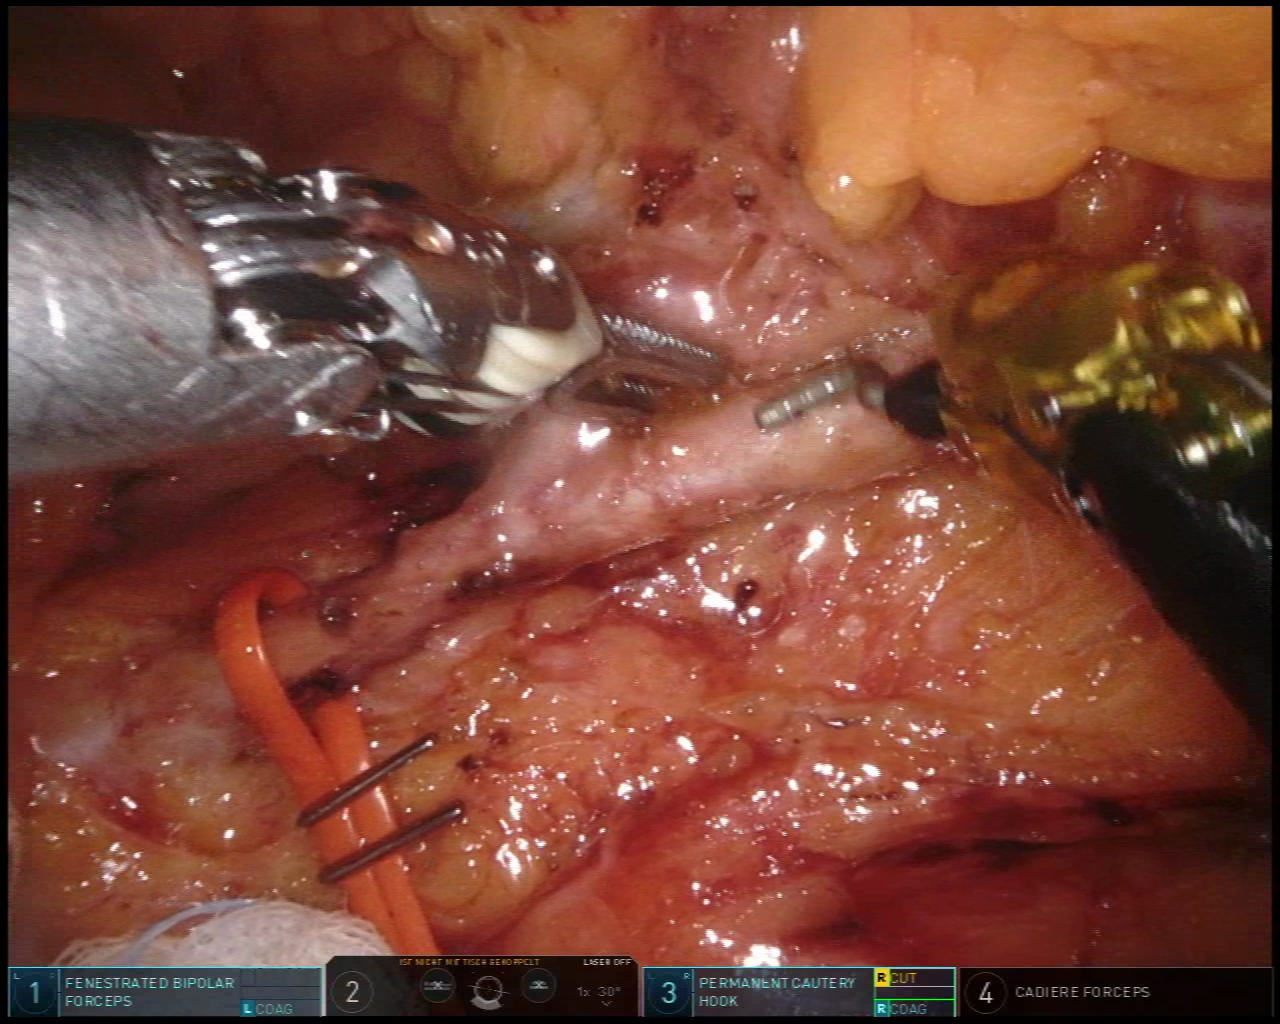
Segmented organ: intestinal_veins
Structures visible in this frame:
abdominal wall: no
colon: no
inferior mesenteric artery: yes
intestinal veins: yes
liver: no
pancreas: no
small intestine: no
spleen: no
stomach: no
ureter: no
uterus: no
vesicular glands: no